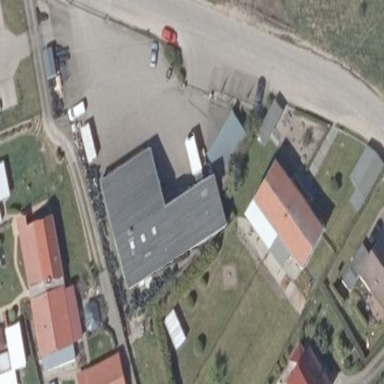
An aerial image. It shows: Commercial building.